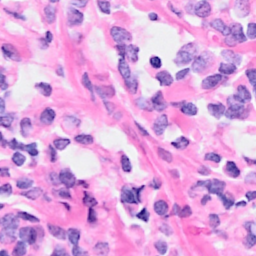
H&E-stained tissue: Breast